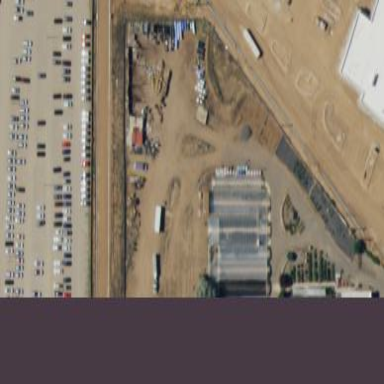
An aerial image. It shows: Plant nursery.